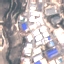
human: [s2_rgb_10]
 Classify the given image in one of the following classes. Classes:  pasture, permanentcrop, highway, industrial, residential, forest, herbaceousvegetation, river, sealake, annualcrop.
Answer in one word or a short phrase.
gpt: Industrial